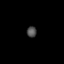
Tissue: skin
Cell type: Epithelial cells
Senescence score: 0.2321
Nuclear area (px): 107
Mean DAPI intensity: 75.617